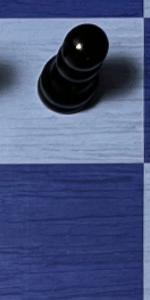
Label: Empty